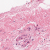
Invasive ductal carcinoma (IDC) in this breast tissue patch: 0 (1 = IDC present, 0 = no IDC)